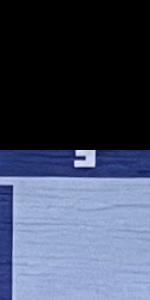
Label: Empty